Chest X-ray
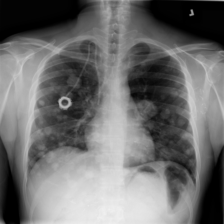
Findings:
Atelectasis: negative
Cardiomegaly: negative
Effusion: negative
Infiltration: negative
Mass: positive
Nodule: negative
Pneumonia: negative
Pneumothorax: negative
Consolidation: negative
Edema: negative
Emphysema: negative
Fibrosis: negative
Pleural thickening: negative
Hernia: negative